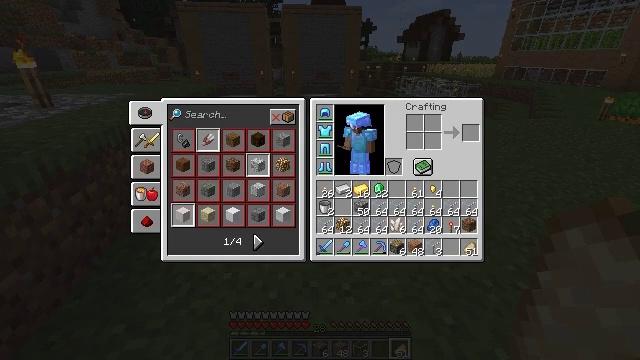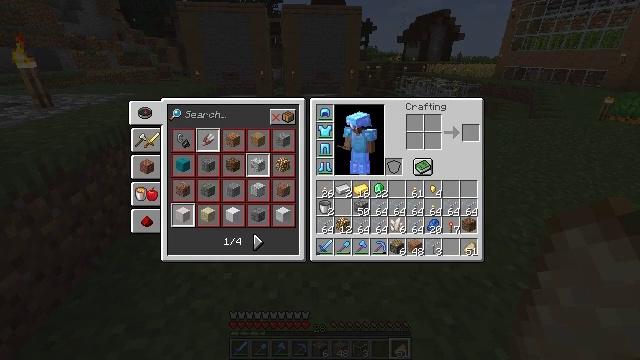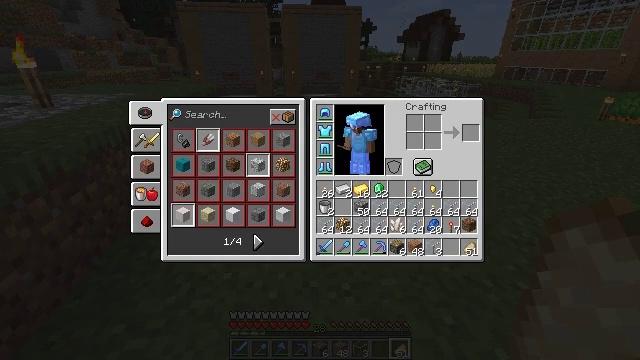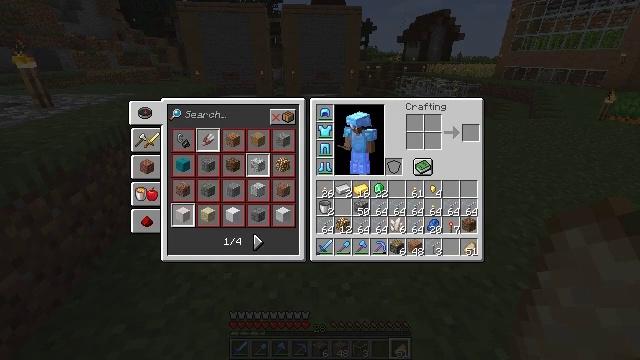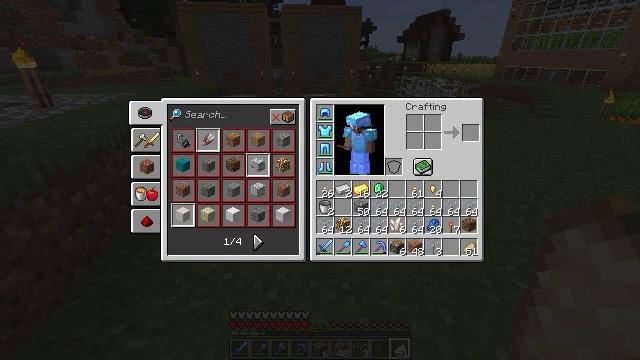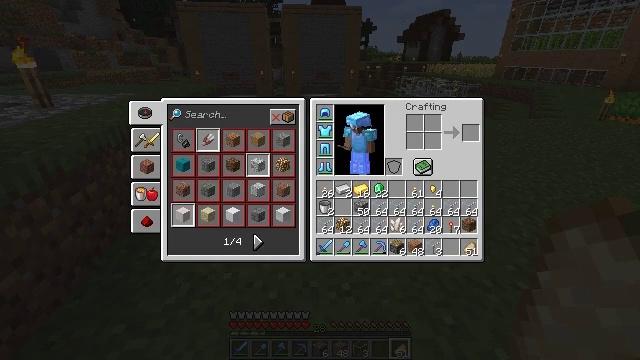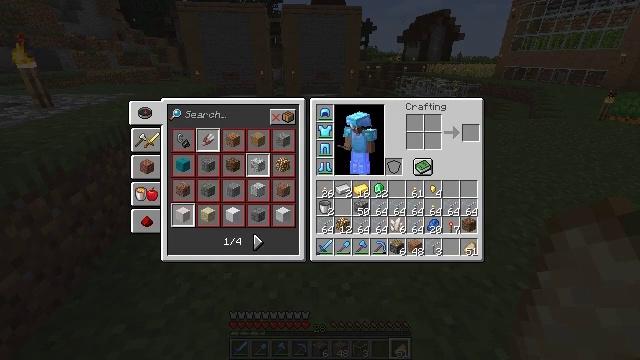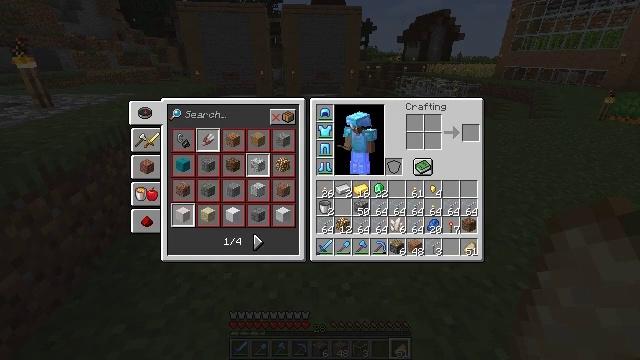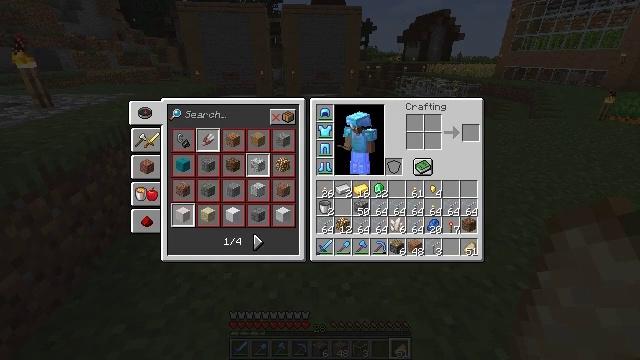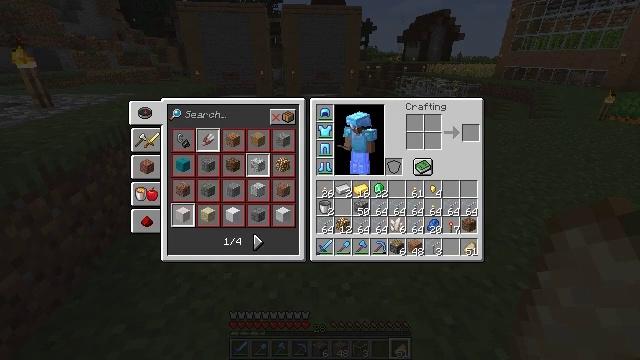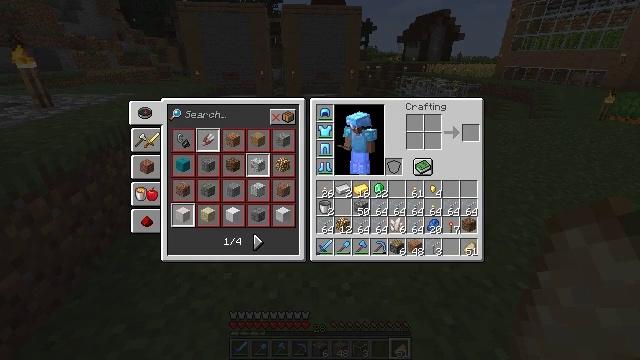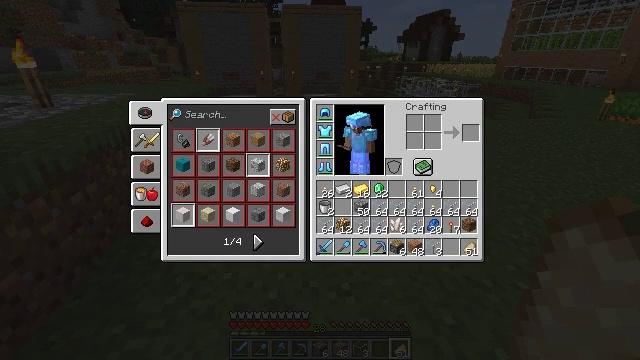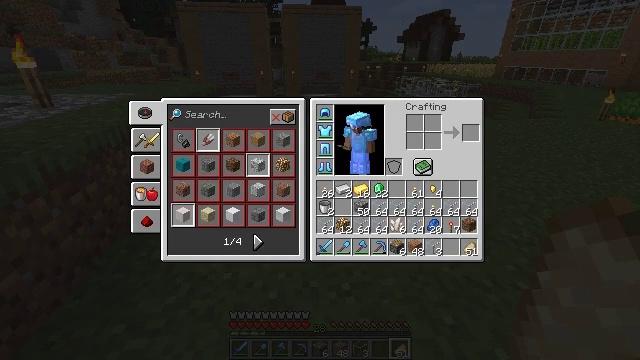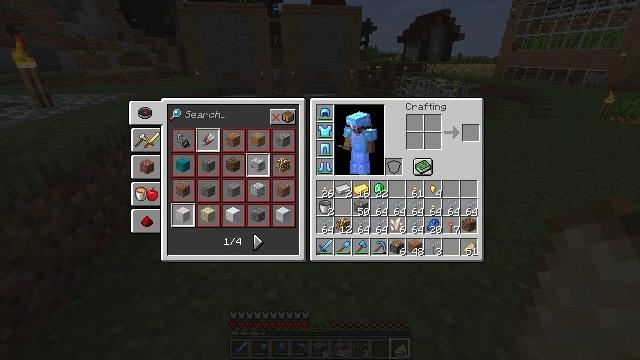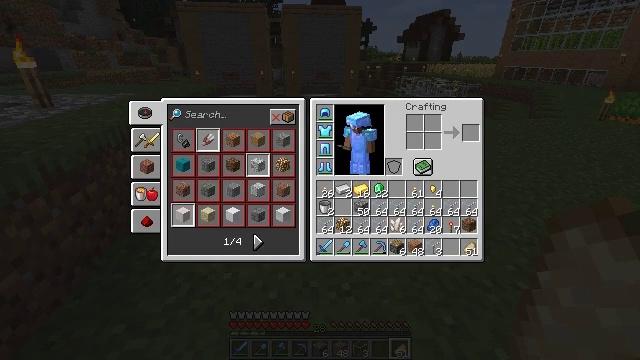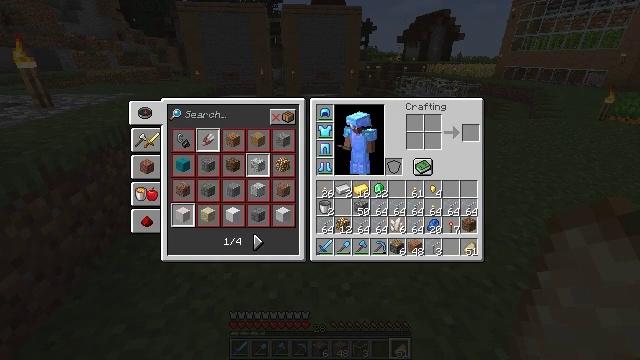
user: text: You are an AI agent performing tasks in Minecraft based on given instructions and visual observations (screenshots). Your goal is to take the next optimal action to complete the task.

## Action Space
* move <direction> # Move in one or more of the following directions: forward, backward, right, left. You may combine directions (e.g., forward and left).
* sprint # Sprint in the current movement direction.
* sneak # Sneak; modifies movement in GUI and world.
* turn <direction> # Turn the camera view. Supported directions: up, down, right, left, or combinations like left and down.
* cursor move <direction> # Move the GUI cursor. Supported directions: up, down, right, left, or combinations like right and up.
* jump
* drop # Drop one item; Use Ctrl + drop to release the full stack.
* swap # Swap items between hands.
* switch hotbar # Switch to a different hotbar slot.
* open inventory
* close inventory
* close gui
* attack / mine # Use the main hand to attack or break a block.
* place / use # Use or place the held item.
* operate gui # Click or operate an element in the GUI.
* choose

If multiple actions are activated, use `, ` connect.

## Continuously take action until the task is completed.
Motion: motion action
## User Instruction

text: Get redstone by crafting with appropriate materials.
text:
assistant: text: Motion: no_op
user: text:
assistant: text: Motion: no_op
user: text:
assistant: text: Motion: no_op
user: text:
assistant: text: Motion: no_op
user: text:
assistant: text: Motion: no_op
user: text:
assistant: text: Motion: no_op
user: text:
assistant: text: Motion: no_op
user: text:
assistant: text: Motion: no_op
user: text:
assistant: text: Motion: no_op
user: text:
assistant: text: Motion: no_op
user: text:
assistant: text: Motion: no_op
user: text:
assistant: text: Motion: no_op
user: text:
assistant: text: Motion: no_op
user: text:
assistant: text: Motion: no_op
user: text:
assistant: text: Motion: no_op
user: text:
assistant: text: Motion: no_op
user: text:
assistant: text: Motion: no_op
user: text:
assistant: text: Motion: no_op
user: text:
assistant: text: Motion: no_op
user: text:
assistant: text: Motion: no_op
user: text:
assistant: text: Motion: no_op
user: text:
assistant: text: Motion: no_op
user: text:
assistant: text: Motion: no_op
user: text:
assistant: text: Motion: no_op
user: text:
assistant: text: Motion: no_op
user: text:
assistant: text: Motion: no_op
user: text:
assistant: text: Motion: no_op
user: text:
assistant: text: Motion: no_op
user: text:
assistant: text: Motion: no_op
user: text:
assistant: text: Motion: no_op